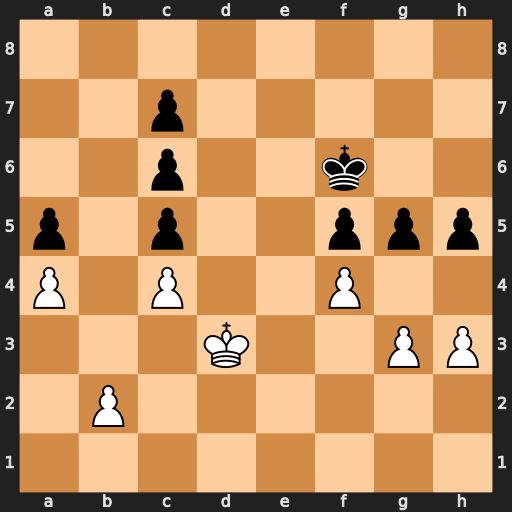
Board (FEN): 8/2p5/2p2k2/p1p2ppp/P1P2P2/3K2PP/1P6/8
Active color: w
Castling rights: -
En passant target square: -
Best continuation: fxg5+ Kxg5 Ke3